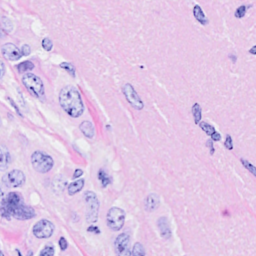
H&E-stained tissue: Breast